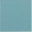
Piece: xx